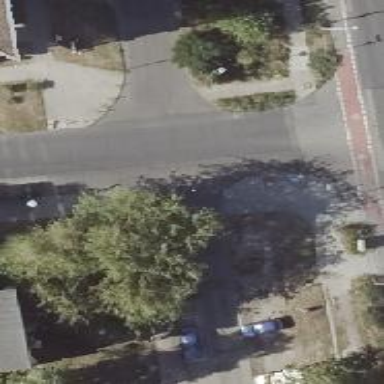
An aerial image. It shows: Road with "give way" sign.